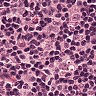
Metastatic tissue present: no